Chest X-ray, PA view. Patient: 60 years old, sex M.
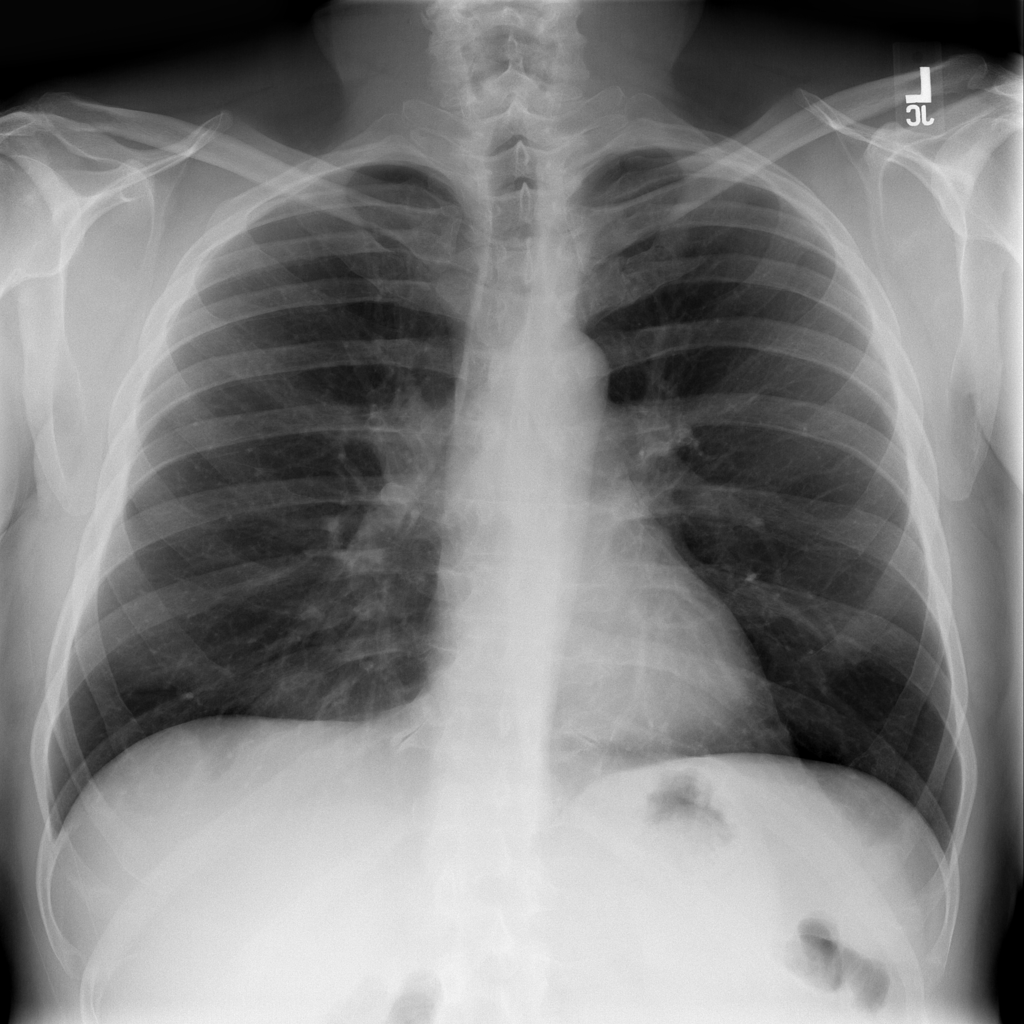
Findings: No Finding